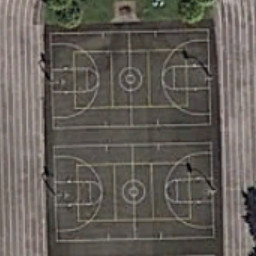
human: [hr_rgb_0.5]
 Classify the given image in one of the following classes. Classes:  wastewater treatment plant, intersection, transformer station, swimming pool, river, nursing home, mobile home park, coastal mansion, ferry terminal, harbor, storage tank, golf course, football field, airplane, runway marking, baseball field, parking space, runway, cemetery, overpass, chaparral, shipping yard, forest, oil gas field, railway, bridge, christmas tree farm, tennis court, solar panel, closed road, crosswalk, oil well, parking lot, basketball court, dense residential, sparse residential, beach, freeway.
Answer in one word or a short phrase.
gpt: basketball court